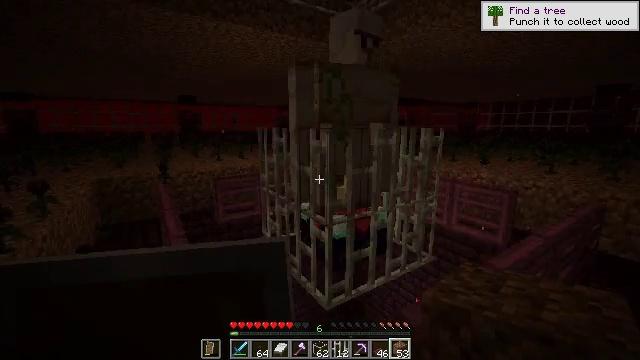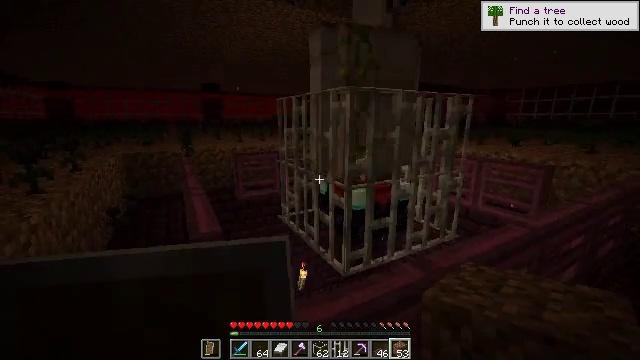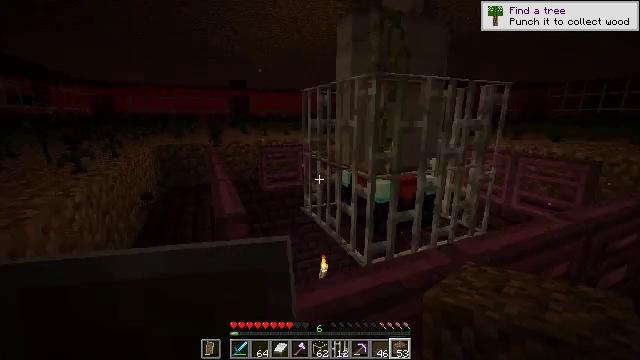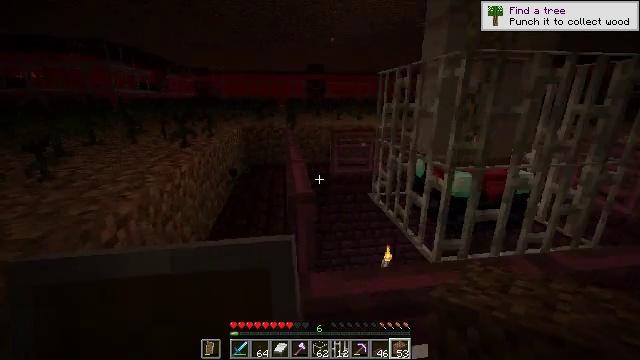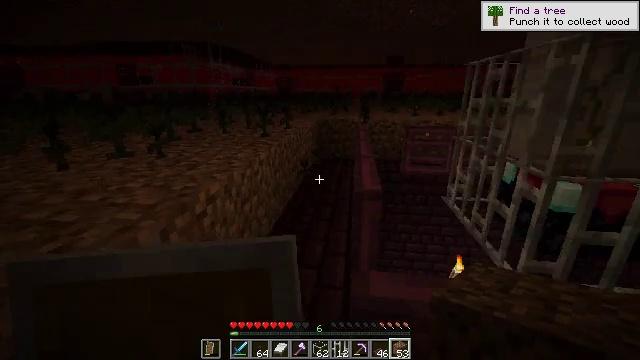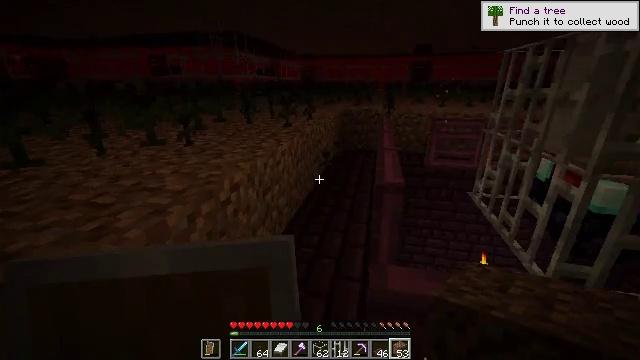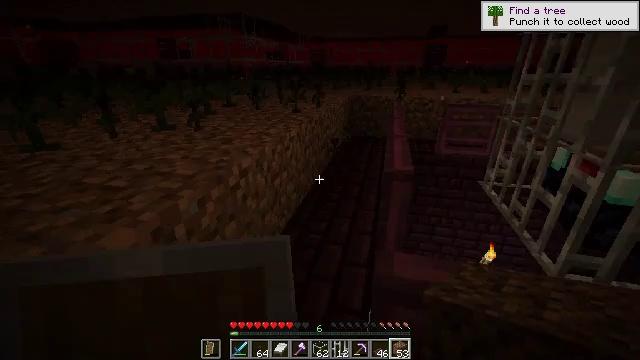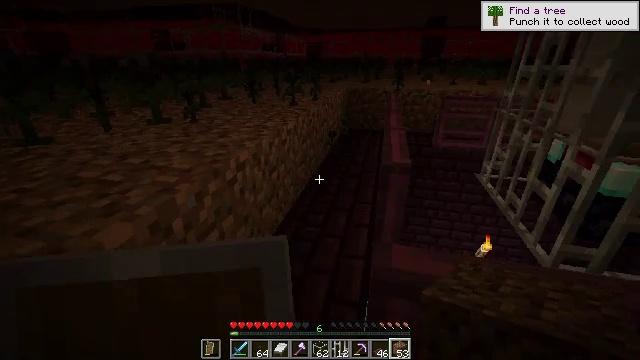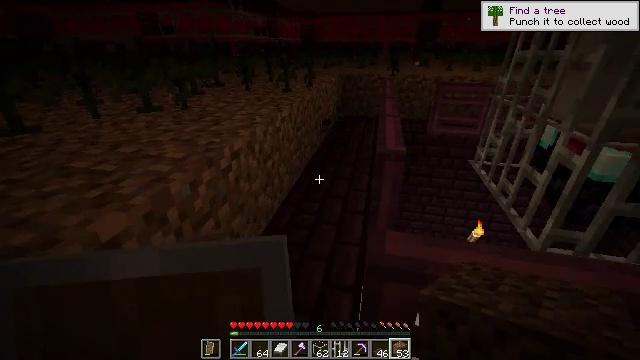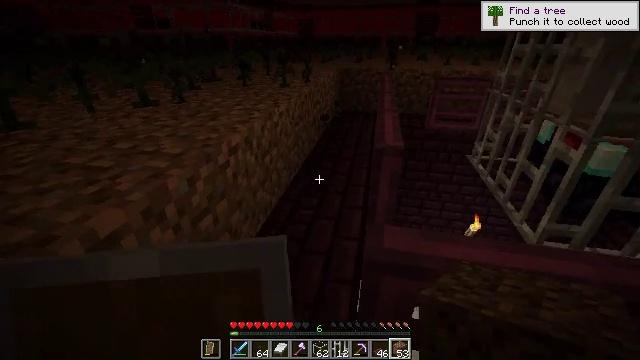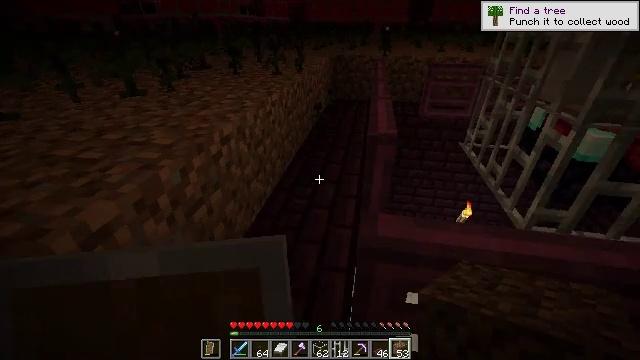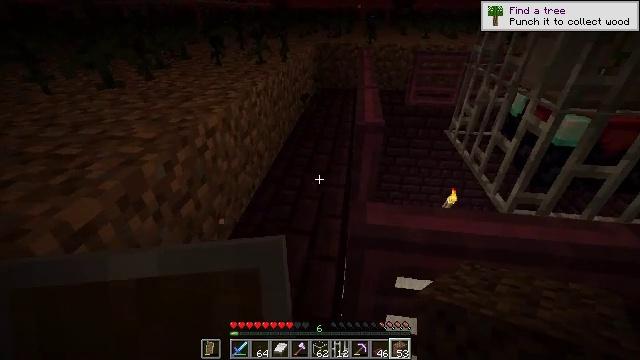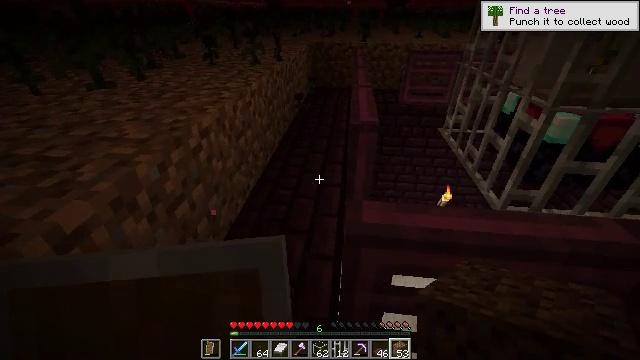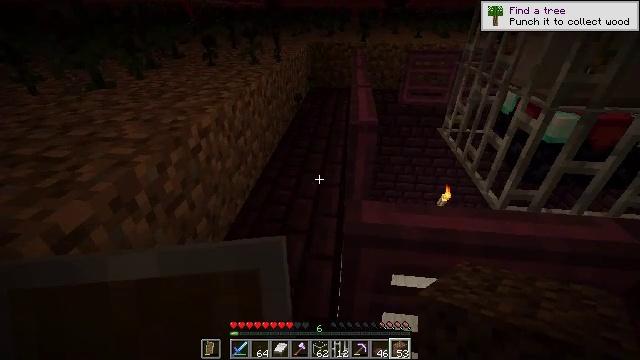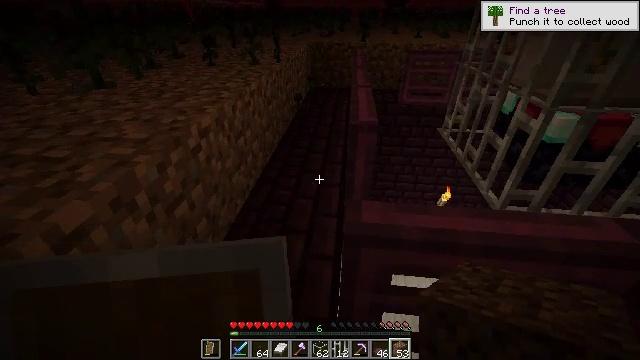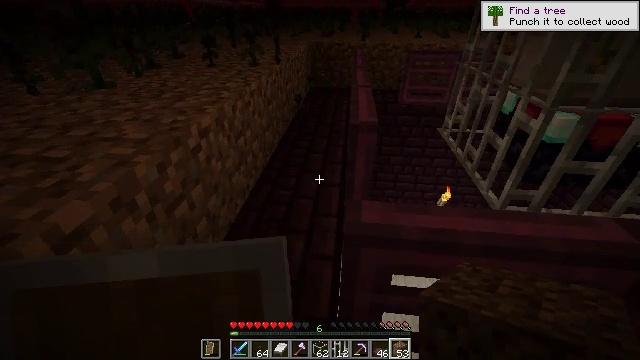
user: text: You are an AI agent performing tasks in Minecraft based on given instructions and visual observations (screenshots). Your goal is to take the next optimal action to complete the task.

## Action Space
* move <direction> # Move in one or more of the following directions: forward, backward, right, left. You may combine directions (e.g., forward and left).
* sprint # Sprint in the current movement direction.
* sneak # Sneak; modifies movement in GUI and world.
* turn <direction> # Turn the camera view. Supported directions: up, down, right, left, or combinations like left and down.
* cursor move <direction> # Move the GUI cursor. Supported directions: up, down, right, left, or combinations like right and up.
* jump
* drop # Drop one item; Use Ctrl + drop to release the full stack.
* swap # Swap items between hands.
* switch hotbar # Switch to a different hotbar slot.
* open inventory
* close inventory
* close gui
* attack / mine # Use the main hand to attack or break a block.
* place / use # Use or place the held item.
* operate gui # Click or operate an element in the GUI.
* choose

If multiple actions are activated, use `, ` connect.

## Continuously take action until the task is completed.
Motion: motion action
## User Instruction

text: Mine the crimson trapdoor.
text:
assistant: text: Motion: turn left and down
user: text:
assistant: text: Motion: turn left
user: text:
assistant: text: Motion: turn left and down
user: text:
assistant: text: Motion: turn left and down
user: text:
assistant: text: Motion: turn left and down
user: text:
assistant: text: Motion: turn left and down
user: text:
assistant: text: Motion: turn down
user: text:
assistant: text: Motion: turn right and down
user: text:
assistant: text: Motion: turn down
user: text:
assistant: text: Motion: turn right and down
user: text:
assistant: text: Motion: turn right and down
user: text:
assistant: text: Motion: turn right
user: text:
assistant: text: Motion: no_op
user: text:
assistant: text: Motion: no_op
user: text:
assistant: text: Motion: no_op
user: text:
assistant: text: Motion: no_op
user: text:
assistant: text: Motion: no_op
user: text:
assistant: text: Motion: no_op
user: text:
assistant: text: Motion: no_op
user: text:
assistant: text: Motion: no_op
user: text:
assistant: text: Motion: no_op
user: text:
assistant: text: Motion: no_op
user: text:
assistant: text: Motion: no_op
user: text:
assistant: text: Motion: no_op
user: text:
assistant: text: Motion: no_op
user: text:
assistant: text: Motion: no_op
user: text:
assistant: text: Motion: no_op
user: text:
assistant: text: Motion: no_op
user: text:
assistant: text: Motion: no_op
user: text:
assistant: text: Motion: no_op